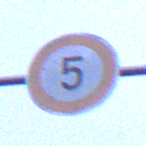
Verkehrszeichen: Geschwindigkeit5
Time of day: SunriseSunset
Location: Outdoor (Urban)
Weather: Overcast
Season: NotSpecified
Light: Natural